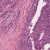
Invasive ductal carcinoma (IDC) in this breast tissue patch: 1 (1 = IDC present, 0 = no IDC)